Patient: sex M, age 80
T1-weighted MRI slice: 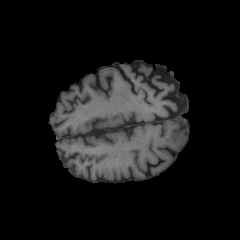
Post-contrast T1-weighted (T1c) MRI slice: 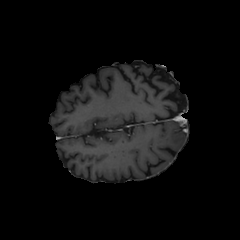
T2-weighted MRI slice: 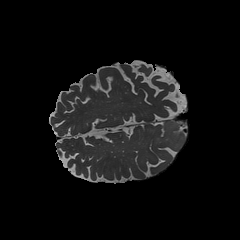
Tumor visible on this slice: no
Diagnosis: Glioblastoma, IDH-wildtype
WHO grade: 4